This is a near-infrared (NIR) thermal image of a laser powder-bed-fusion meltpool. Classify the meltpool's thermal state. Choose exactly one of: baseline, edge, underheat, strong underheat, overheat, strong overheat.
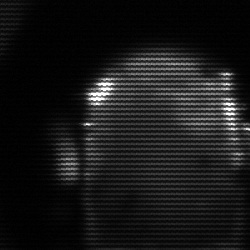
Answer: baseline